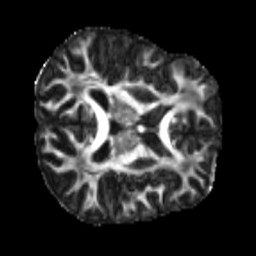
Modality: FA
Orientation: axial
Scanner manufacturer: siemens
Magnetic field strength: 3 T
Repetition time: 4 s
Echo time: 0.0594 s